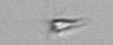
Label: Calciopappus